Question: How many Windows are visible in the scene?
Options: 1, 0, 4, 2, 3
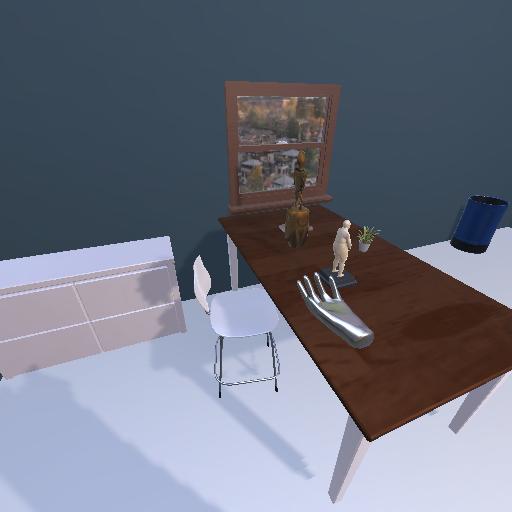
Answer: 1